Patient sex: M
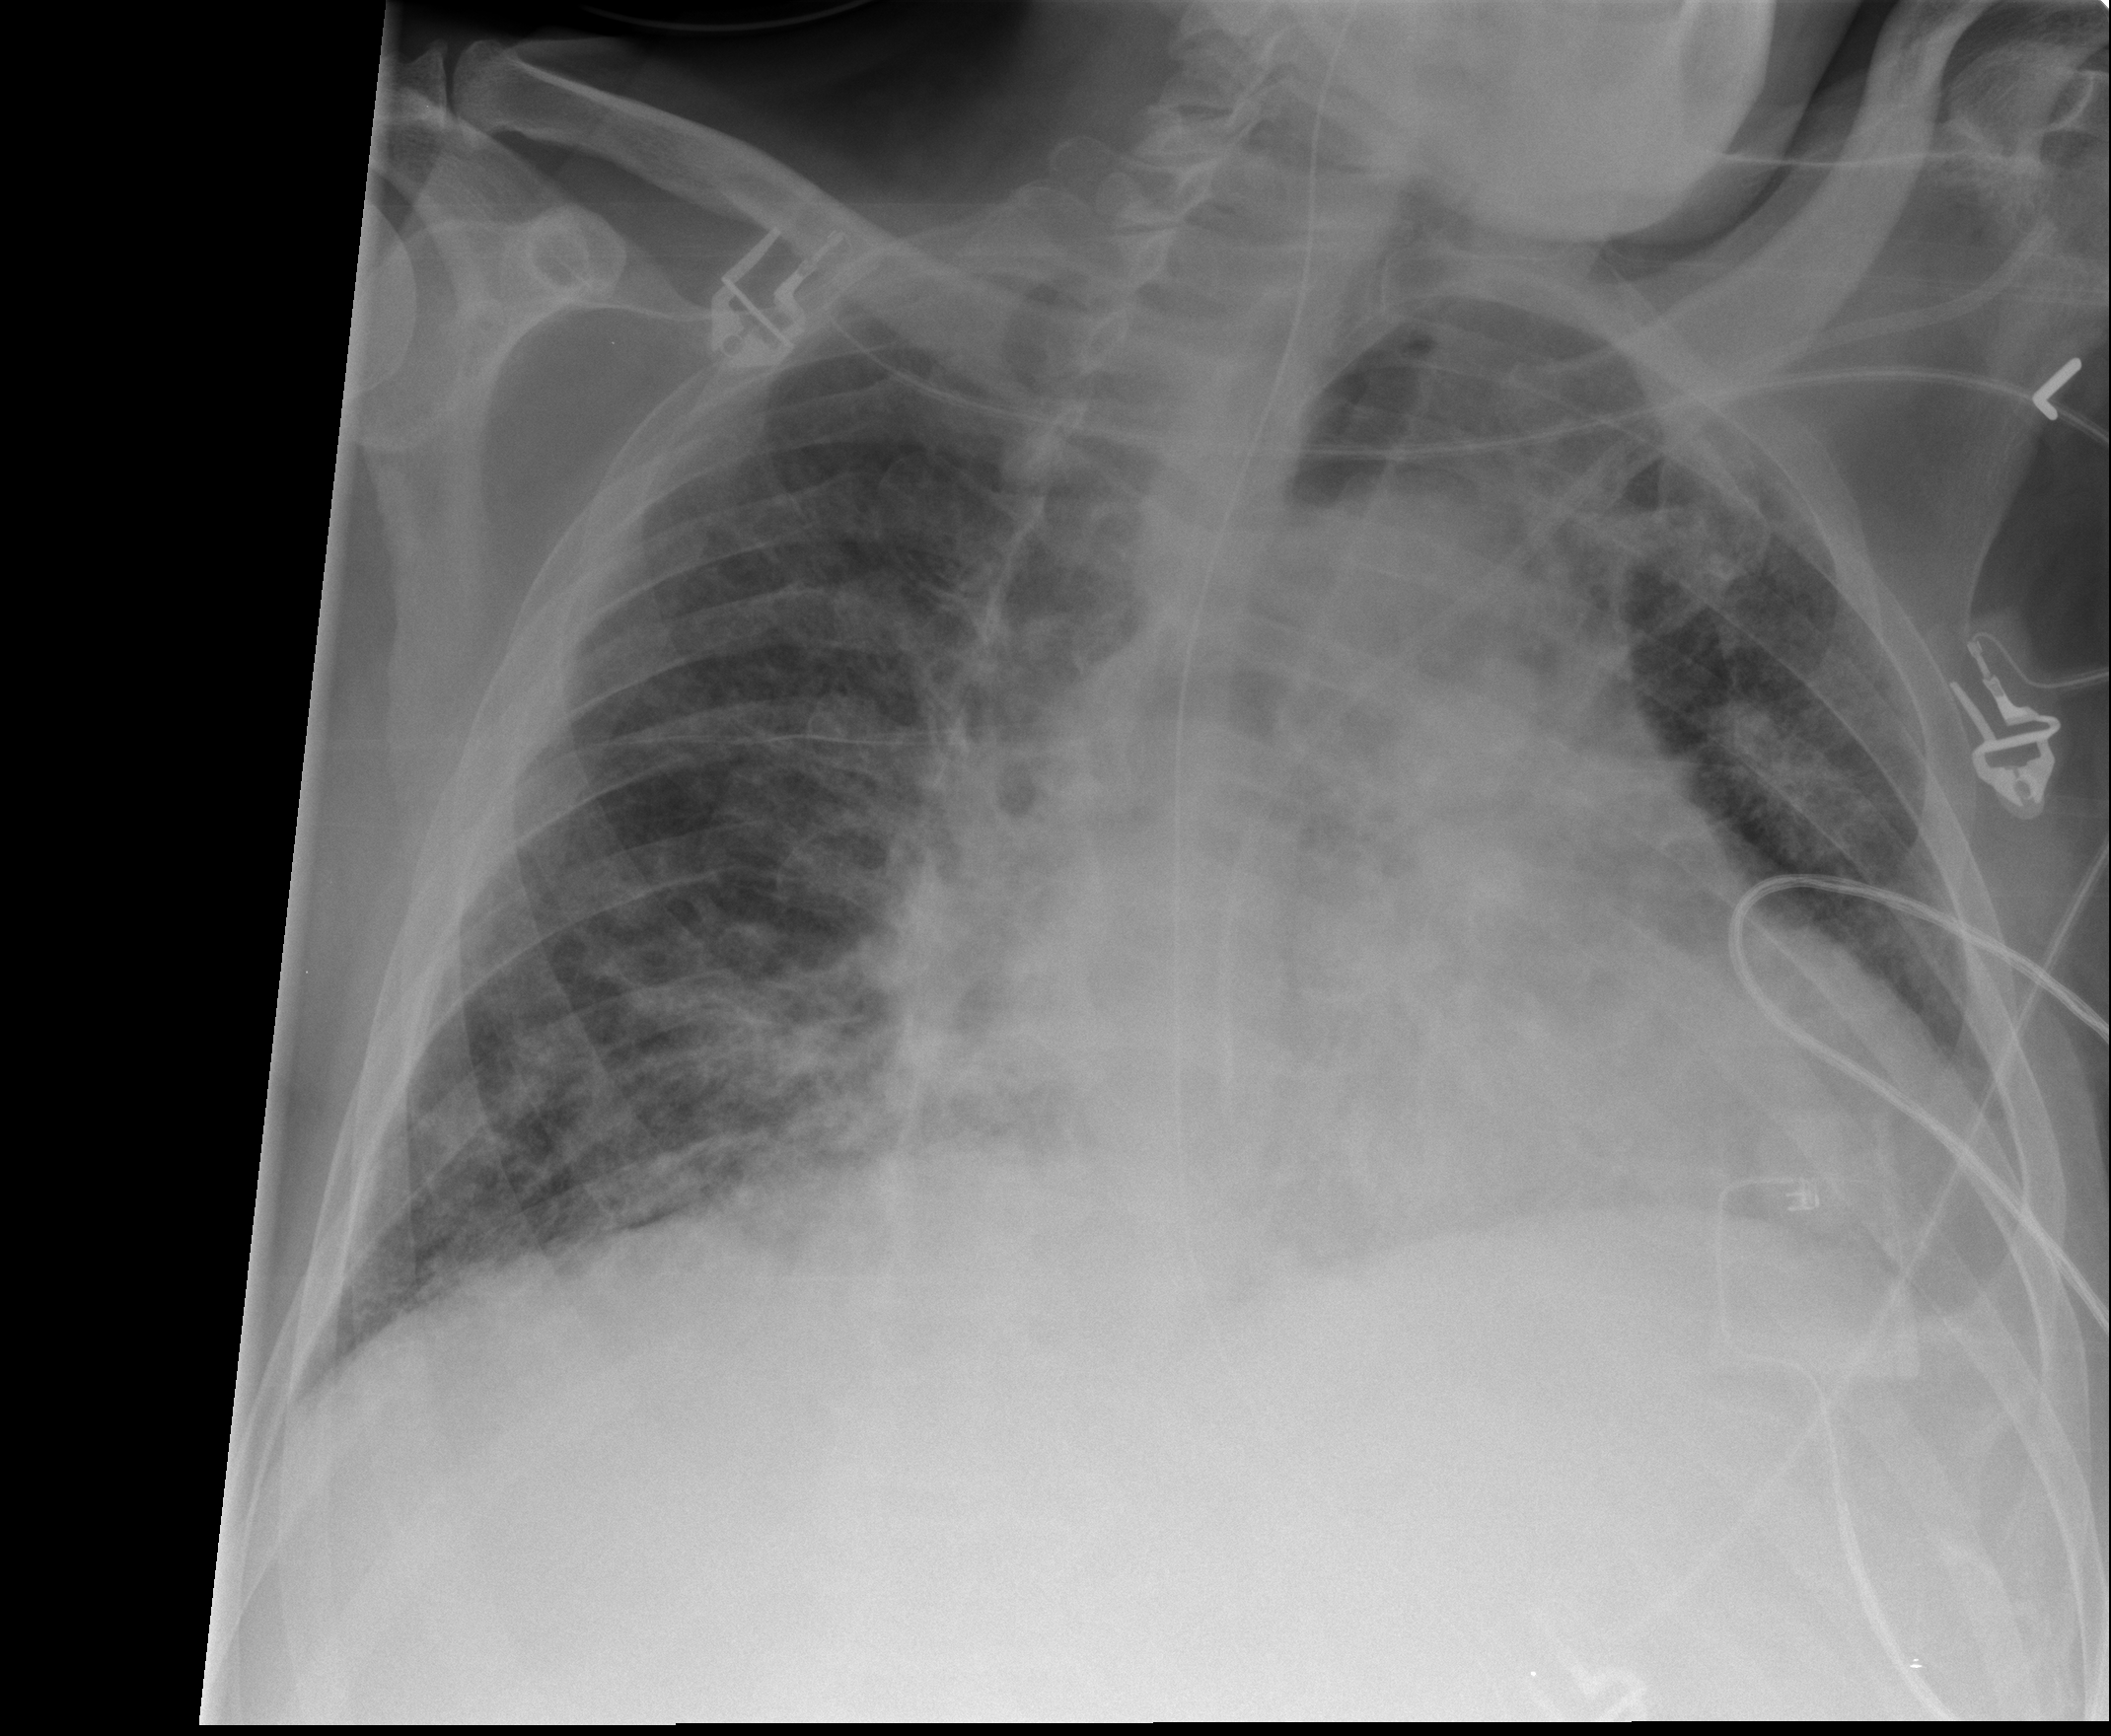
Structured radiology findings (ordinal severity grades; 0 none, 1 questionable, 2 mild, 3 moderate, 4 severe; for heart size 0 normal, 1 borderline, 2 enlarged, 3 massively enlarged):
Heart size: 2
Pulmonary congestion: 3
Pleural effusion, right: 1
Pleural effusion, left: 1
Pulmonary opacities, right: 3
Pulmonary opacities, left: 3
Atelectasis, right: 2
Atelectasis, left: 2